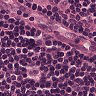
Metastatic tissue present: no